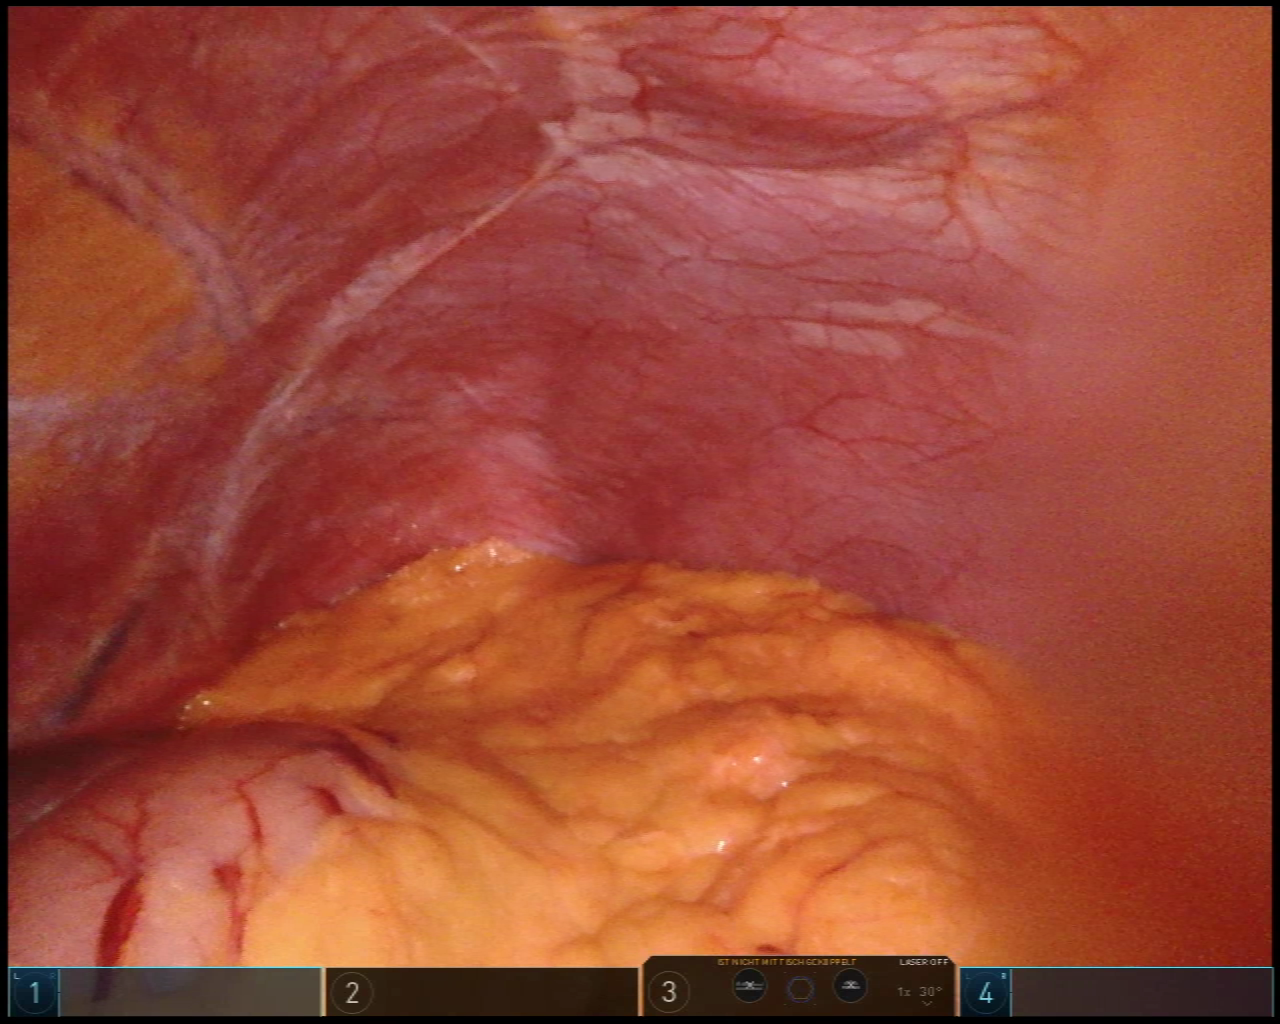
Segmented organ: liver
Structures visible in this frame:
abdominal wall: yes
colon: no
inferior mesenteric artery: no
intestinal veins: no
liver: yes
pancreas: no
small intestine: no
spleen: no
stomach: yes
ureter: no
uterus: no
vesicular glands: no